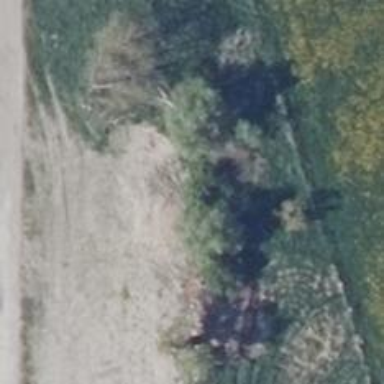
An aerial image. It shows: Deciduous tree in agricultural area.